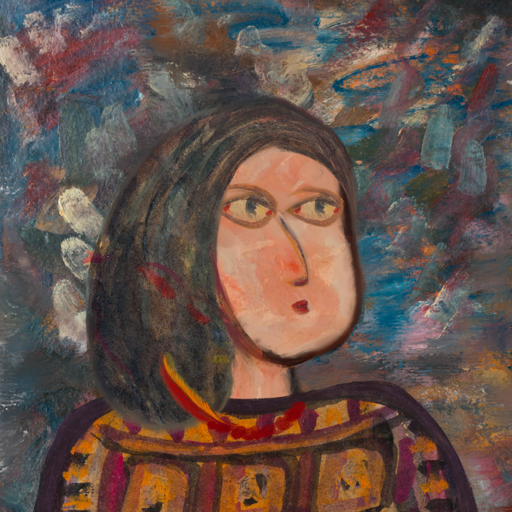
Background: Boggyland, Head And Neck Side: Roy_Bahadur, Face Side: GypsyMother, Bust: Doll, Hair Side: Gypsy_Mother, Head Accessory: Blank, Second Necklace: Blank, Necklace: Pipe, Baby: Blank